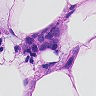
Metastatic tissue present: yes